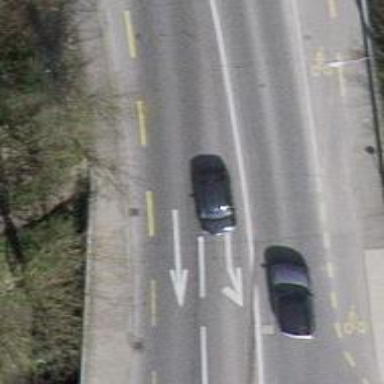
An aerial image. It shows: Secondary road with asphalt surface. There is bridge with sidewalks on both sides and cycle lane.